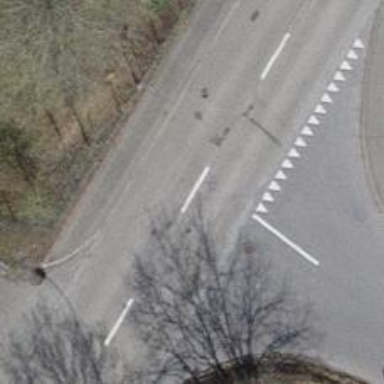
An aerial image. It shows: Tertiary road with asphalt surface and cycle lane.